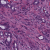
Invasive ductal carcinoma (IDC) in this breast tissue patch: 1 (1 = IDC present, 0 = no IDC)